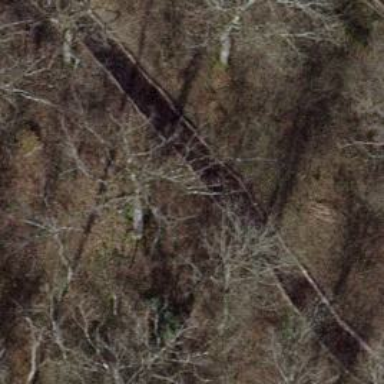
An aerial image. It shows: Path with surface of woodchips.